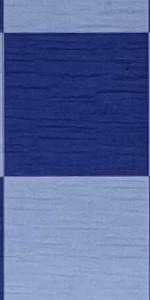
Label: Empty